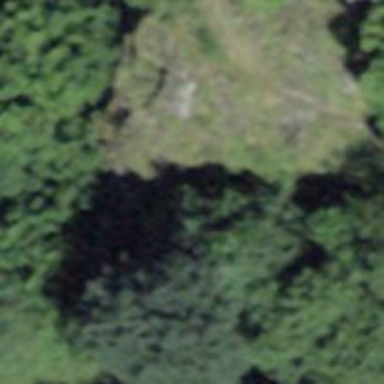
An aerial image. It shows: Natural cliff.